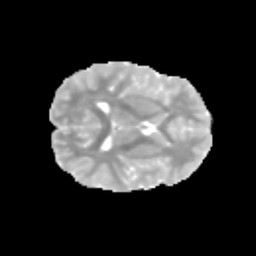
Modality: MD
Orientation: axial
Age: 10
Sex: male
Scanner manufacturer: siemens
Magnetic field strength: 3 T
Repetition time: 3.8 s
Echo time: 0.07 s